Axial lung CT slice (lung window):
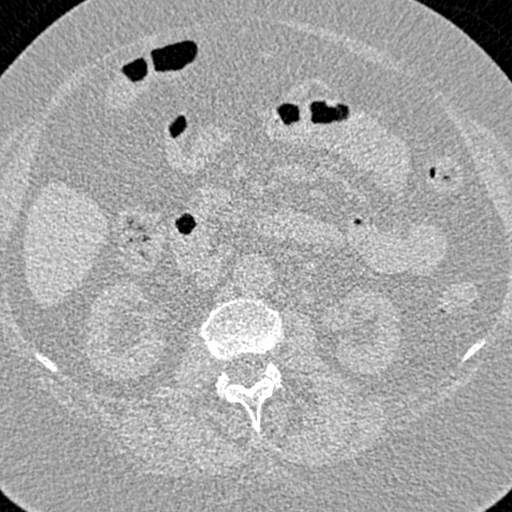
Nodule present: no